Плоский конденсатор с расстоянием между обкладками $d$ подсоединён к источнику постоянного тока с ЭДС, равной $\mathscr{E}$ (см. рисунок).  Конденсатор заполнен двумя слоями слабопроводящих сред с разными значениями проводимости $\lambda_{1}$ и $\lambda_{2}$. Оба слоя находятся в электрическом контакте между собой и с пластинами конденсатора. Толщина каждого слоя $d / 2$, диэлектрическая проницаемость обоих слоёв $\varepsilon_{1}=\varepsilon_{2}=1$. Найдите:
Поверхностные плотности $\sigma_{1}$ и $\sigma_{2}$ зарядов на пластинах конденсатора.
Поверхностную плотность $\sigma$ заряда в плоскости контакта слоёв. Примечание. Удельная проводимость - это величина, обратная удельному сопротивлению: $\lambda=1 / \rho$.
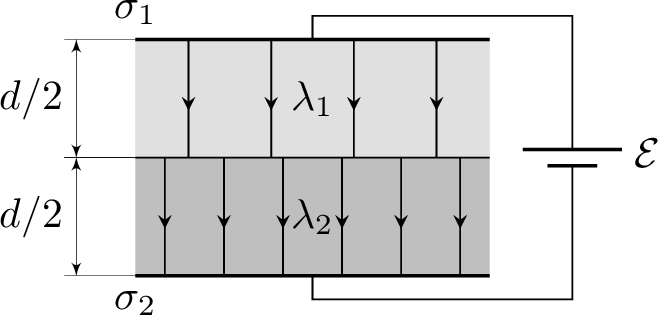
Поверхностные плотности $\sigma_{1}$ и $\sigma_{2}$ зарядов на пластинах конденсатора.
Решение: Пусть $E_{1}$ и $E_{2}$ — напряжённости однородных электрических полей в верхнем и нижнем слоях соответственно. Тогда падения напряжения на конденсаторе $$ E_{1} \frac{d}{2}+E_{2} \frac{d}{2}=\mathscr{E}. \quad (1) $$ Обозначим $I$ — ток, текущий через конденсатор. Запишем закон Ома для первого слоя: $$ E_{1} \frac{d}{2}=I_{1} \frac{1}{\lambda_{1}} \frac{d / 2}{S}, \quad \text { следовательно } \quad E_{1}=\frac{I}{\lambda_{1} S}. $$ Аналогично для второго слоя. Отсюда: $$ \frac{E_{1}}{E_{2}}=\frac{\lambda_{2}}{\lambda_{1}}. \quad (2) $$ С учетом соотношения $(1)$, получим: $$ E_{1}=\frac{2 \mathscr{E}}{d} \frac{\lambda_{2}}{\lambda_{1}+\lambda_{2}} ; \quad E_{2}=\frac{2 \mathscr{E}}{d} \frac{\lambda_{1}}{\lambda_{1}+\lambda_{2}}. $$ Найдём теперь поверхностные плотности зарядов на пластинах конденсатора. По теореме Гаусса $$ \sigma_{1}=\varepsilon_{0} E_{1}=\frac{2 \varepsilon_{0} \mathscr{E}}{d} \frac{\lambda_{2}}{\lambda_{1}+\lambda_{2}}; \quad \sigma_{2}=-\varepsilon_{0} E_{2}=-\frac{2 \varepsilon_{0} \mathscr{E}}{d} \frac{\lambda_{1}}{\lambda_{1}+\lambda_{2}}. $$
Ответ: $$ \sigma_{1}=\varepsilon_{0} E_{1}=\frac{2 \varepsilon_{0} \mathscr{E}}{d} \frac{\lambda_{2}}{\lambda_{1}+\lambda_{2}}; \quad \sigma_{2}=-\varepsilon_{0} E_{2}=-\frac{2 \varepsilon_{0} \mathscr{E}}{d} \frac{\lambda_{1}}{\lambda_{1}+\lambda_{2}}. $$

Поверхностную плотность $\sigma$ заряда в плоскости контакта слоёв.
Решение: Пусть $\sigma$ — поверхностная плотность заряда в плоскости контакта. Полный заряд конденсатора, включающий заряды на пластинах и заряд в плоскости контакта слоёв, равен нулю: $$ \sigma_{1}+\sigma_{1}+\sigma=0. $$ Отсюда: $$ \sigma=-\sigma_{1}-\sigma_{2}=\frac{2 \varepsilon_{0} \mathscr{E}}{d} \frac{\lambda_{1}-\lambda_{2}}{\lambda_{1}+\lambda_{2}}. $$
Ответ: $$ \sigma=\frac{2 \varepsilon_{0} \mathscr{E}}{d} \frac{\lambda_{1}-\lambda_{2}}{\lambda_{1}+\lambda_{2}}. $$
Темы:
T, Постоянный ток, Электричество, Конденсатор, Всероссийские, Проводимость